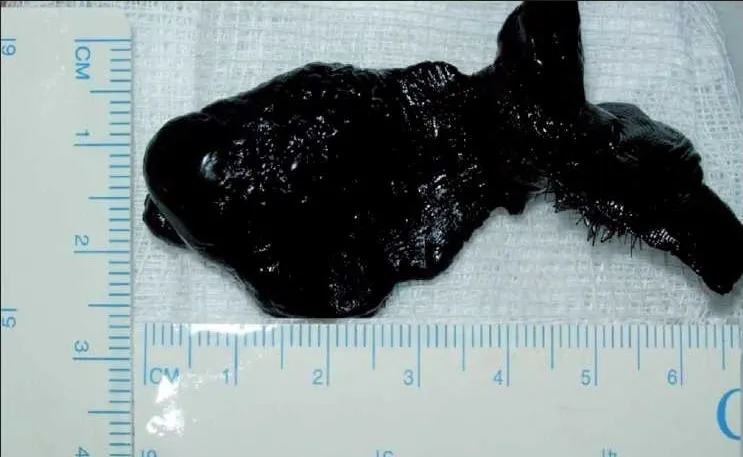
Plastic foreign body after removal.
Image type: medical_photograph (other_medical_photograph)